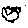
Label: cat